Aerial crown-view tile of a tropical tree (Barro Colorado Island, Panama), acquired 20250818:
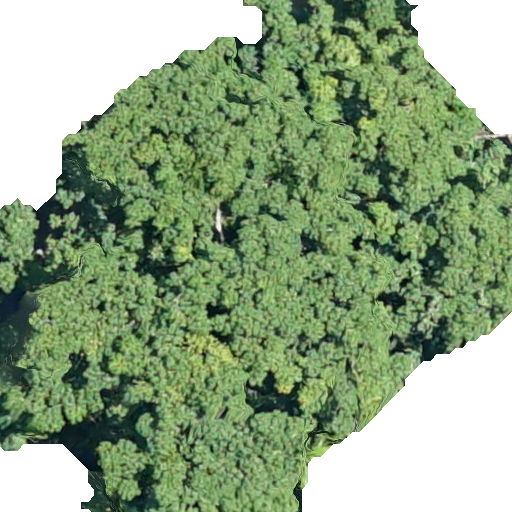
Species: Ceiba pentandra
GBIF accepted scientific name: Ceiba pentandra
Crown area: 323.453 m²